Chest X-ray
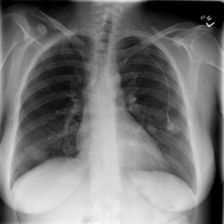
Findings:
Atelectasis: negative
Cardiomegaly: negative
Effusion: negative
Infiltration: negative
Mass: negative
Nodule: positive
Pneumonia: negative
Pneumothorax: negative
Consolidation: negative
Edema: negative
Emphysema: negative
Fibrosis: negative
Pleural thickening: negative
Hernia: negative